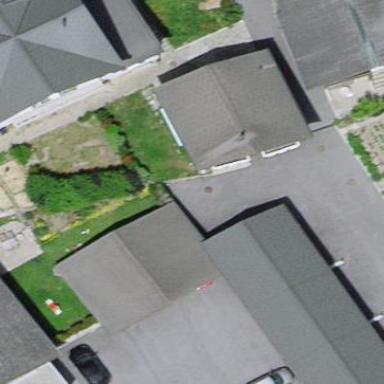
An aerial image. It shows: Group of garages.